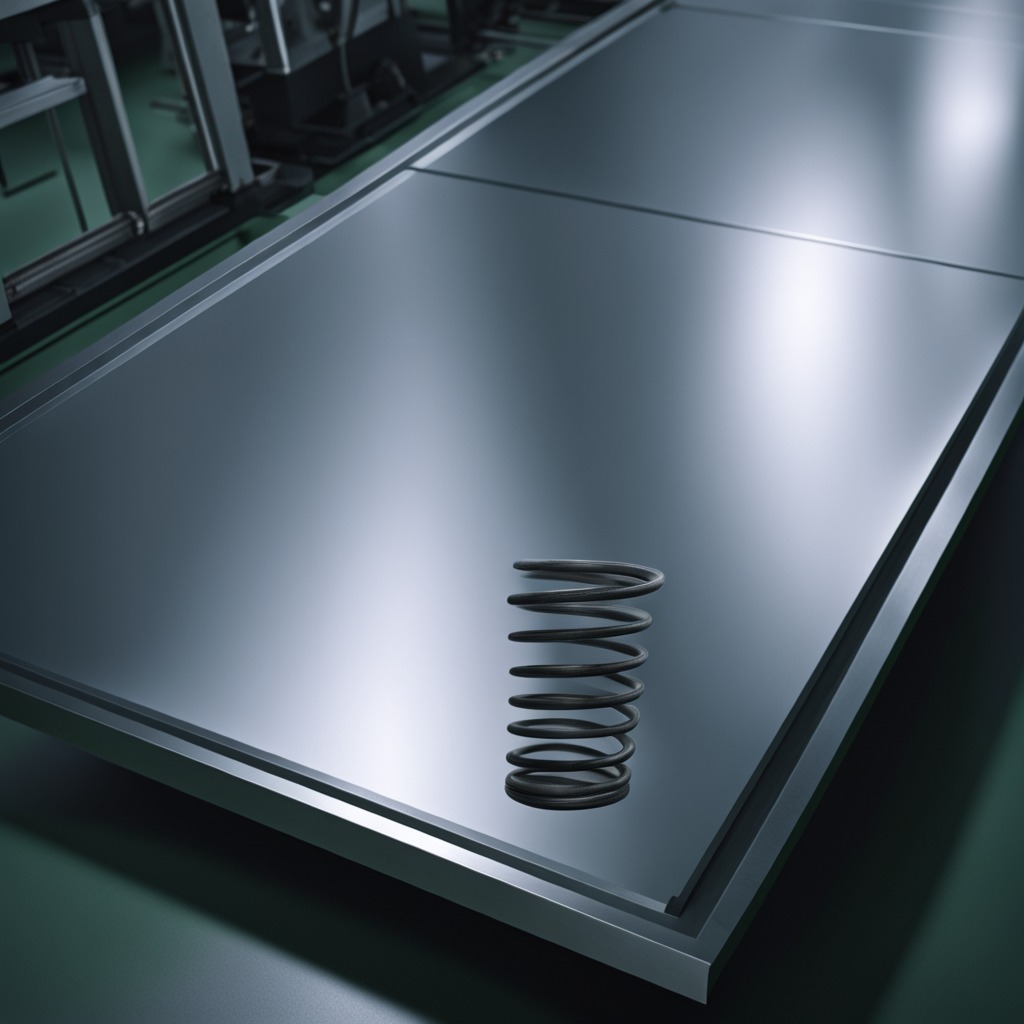
A coiled metal spring is lying on the metal table in a machine shop under fluorescent lights.